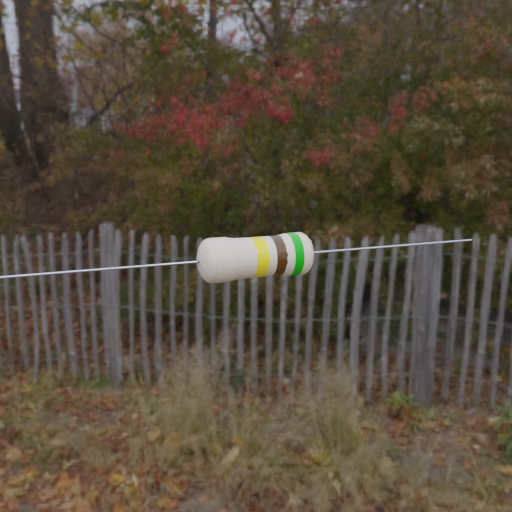
Resistor colour bands (in order): yellow, brown, green